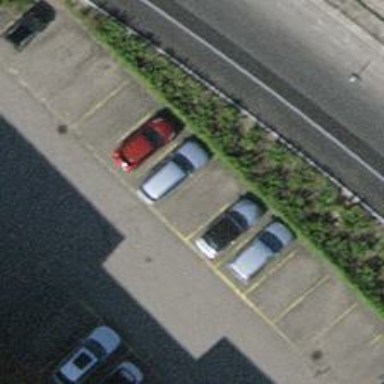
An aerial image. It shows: Parking area.